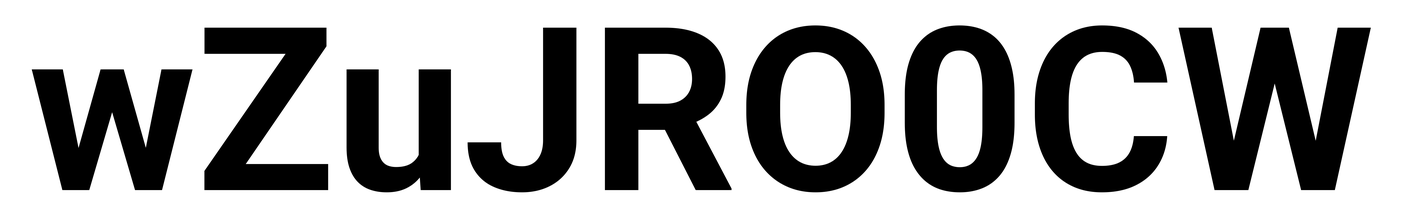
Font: Roboto_Bold